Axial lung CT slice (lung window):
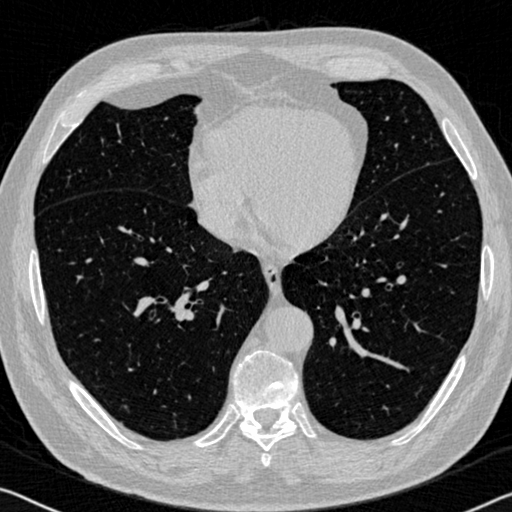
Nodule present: no